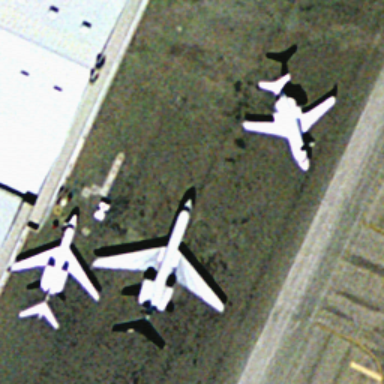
There are three airplanes at the airport .